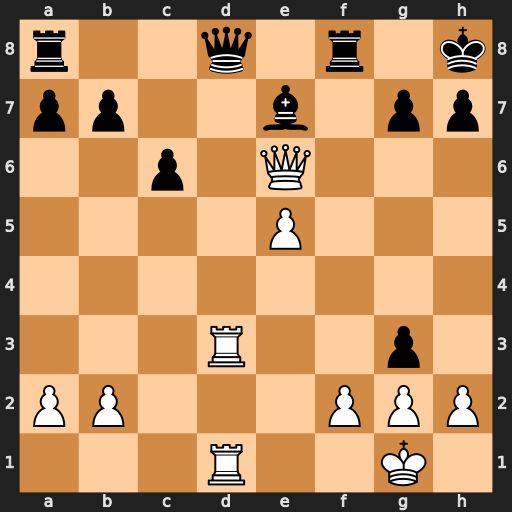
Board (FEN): r2q1r1k/pp2b1pp/2p1Q3/4P3/8/3R2p1/PP3PPP/3R2K1
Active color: w
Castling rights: -
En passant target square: -
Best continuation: Rxd8 gxf2+ Kf1